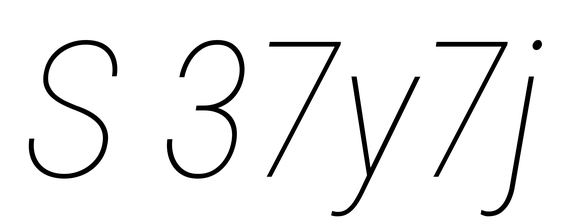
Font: Roboto-Italic_Condensed_Thin_Italic